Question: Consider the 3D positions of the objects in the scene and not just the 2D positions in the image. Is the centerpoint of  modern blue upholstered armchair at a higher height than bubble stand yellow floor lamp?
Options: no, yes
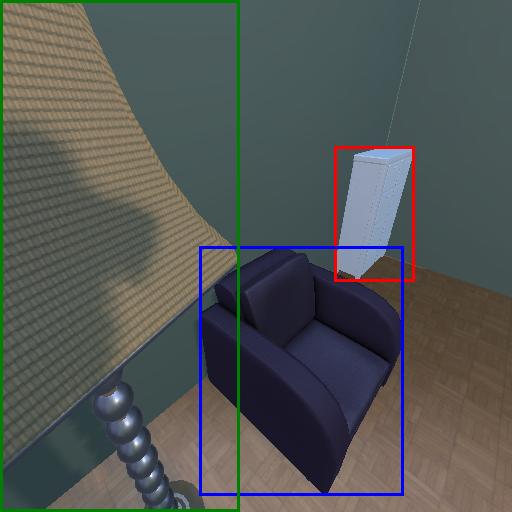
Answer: no